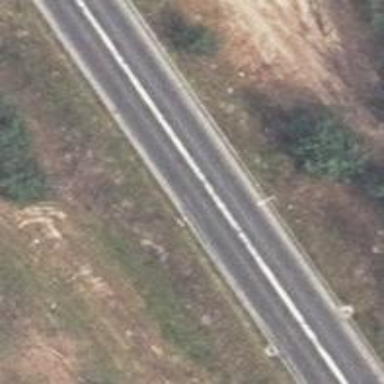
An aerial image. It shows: Asphalt surface.